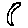
Label: moon